Group 1:
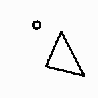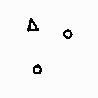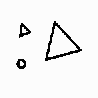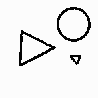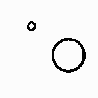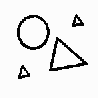
Group 2:
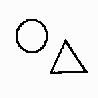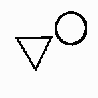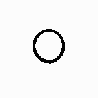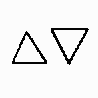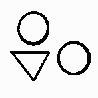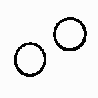
Rule separating the two groups: Small shape present vs. all shapes large.
Concepts: big, existence, large, size, small
Comments: All examples in this problem include three or fewer outlines of circles and (non-skinny) triangles.
Author: Mikhail M. Bongard
Reference: M. M. Bongard, Pattern Recognition, Spartan Books, 1970, p. 220.